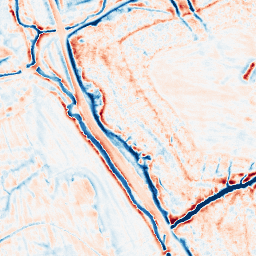
Category: edge_preserving
Decomposition family: bilateral
Decomposition parameters: d: 15
sigma_color: 50
sigma_space: 150
Upsampling method: regularized
Upsampling parameters: scale: 4
lambda_reg: 0.001
Upsampling scale: 4